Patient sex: M
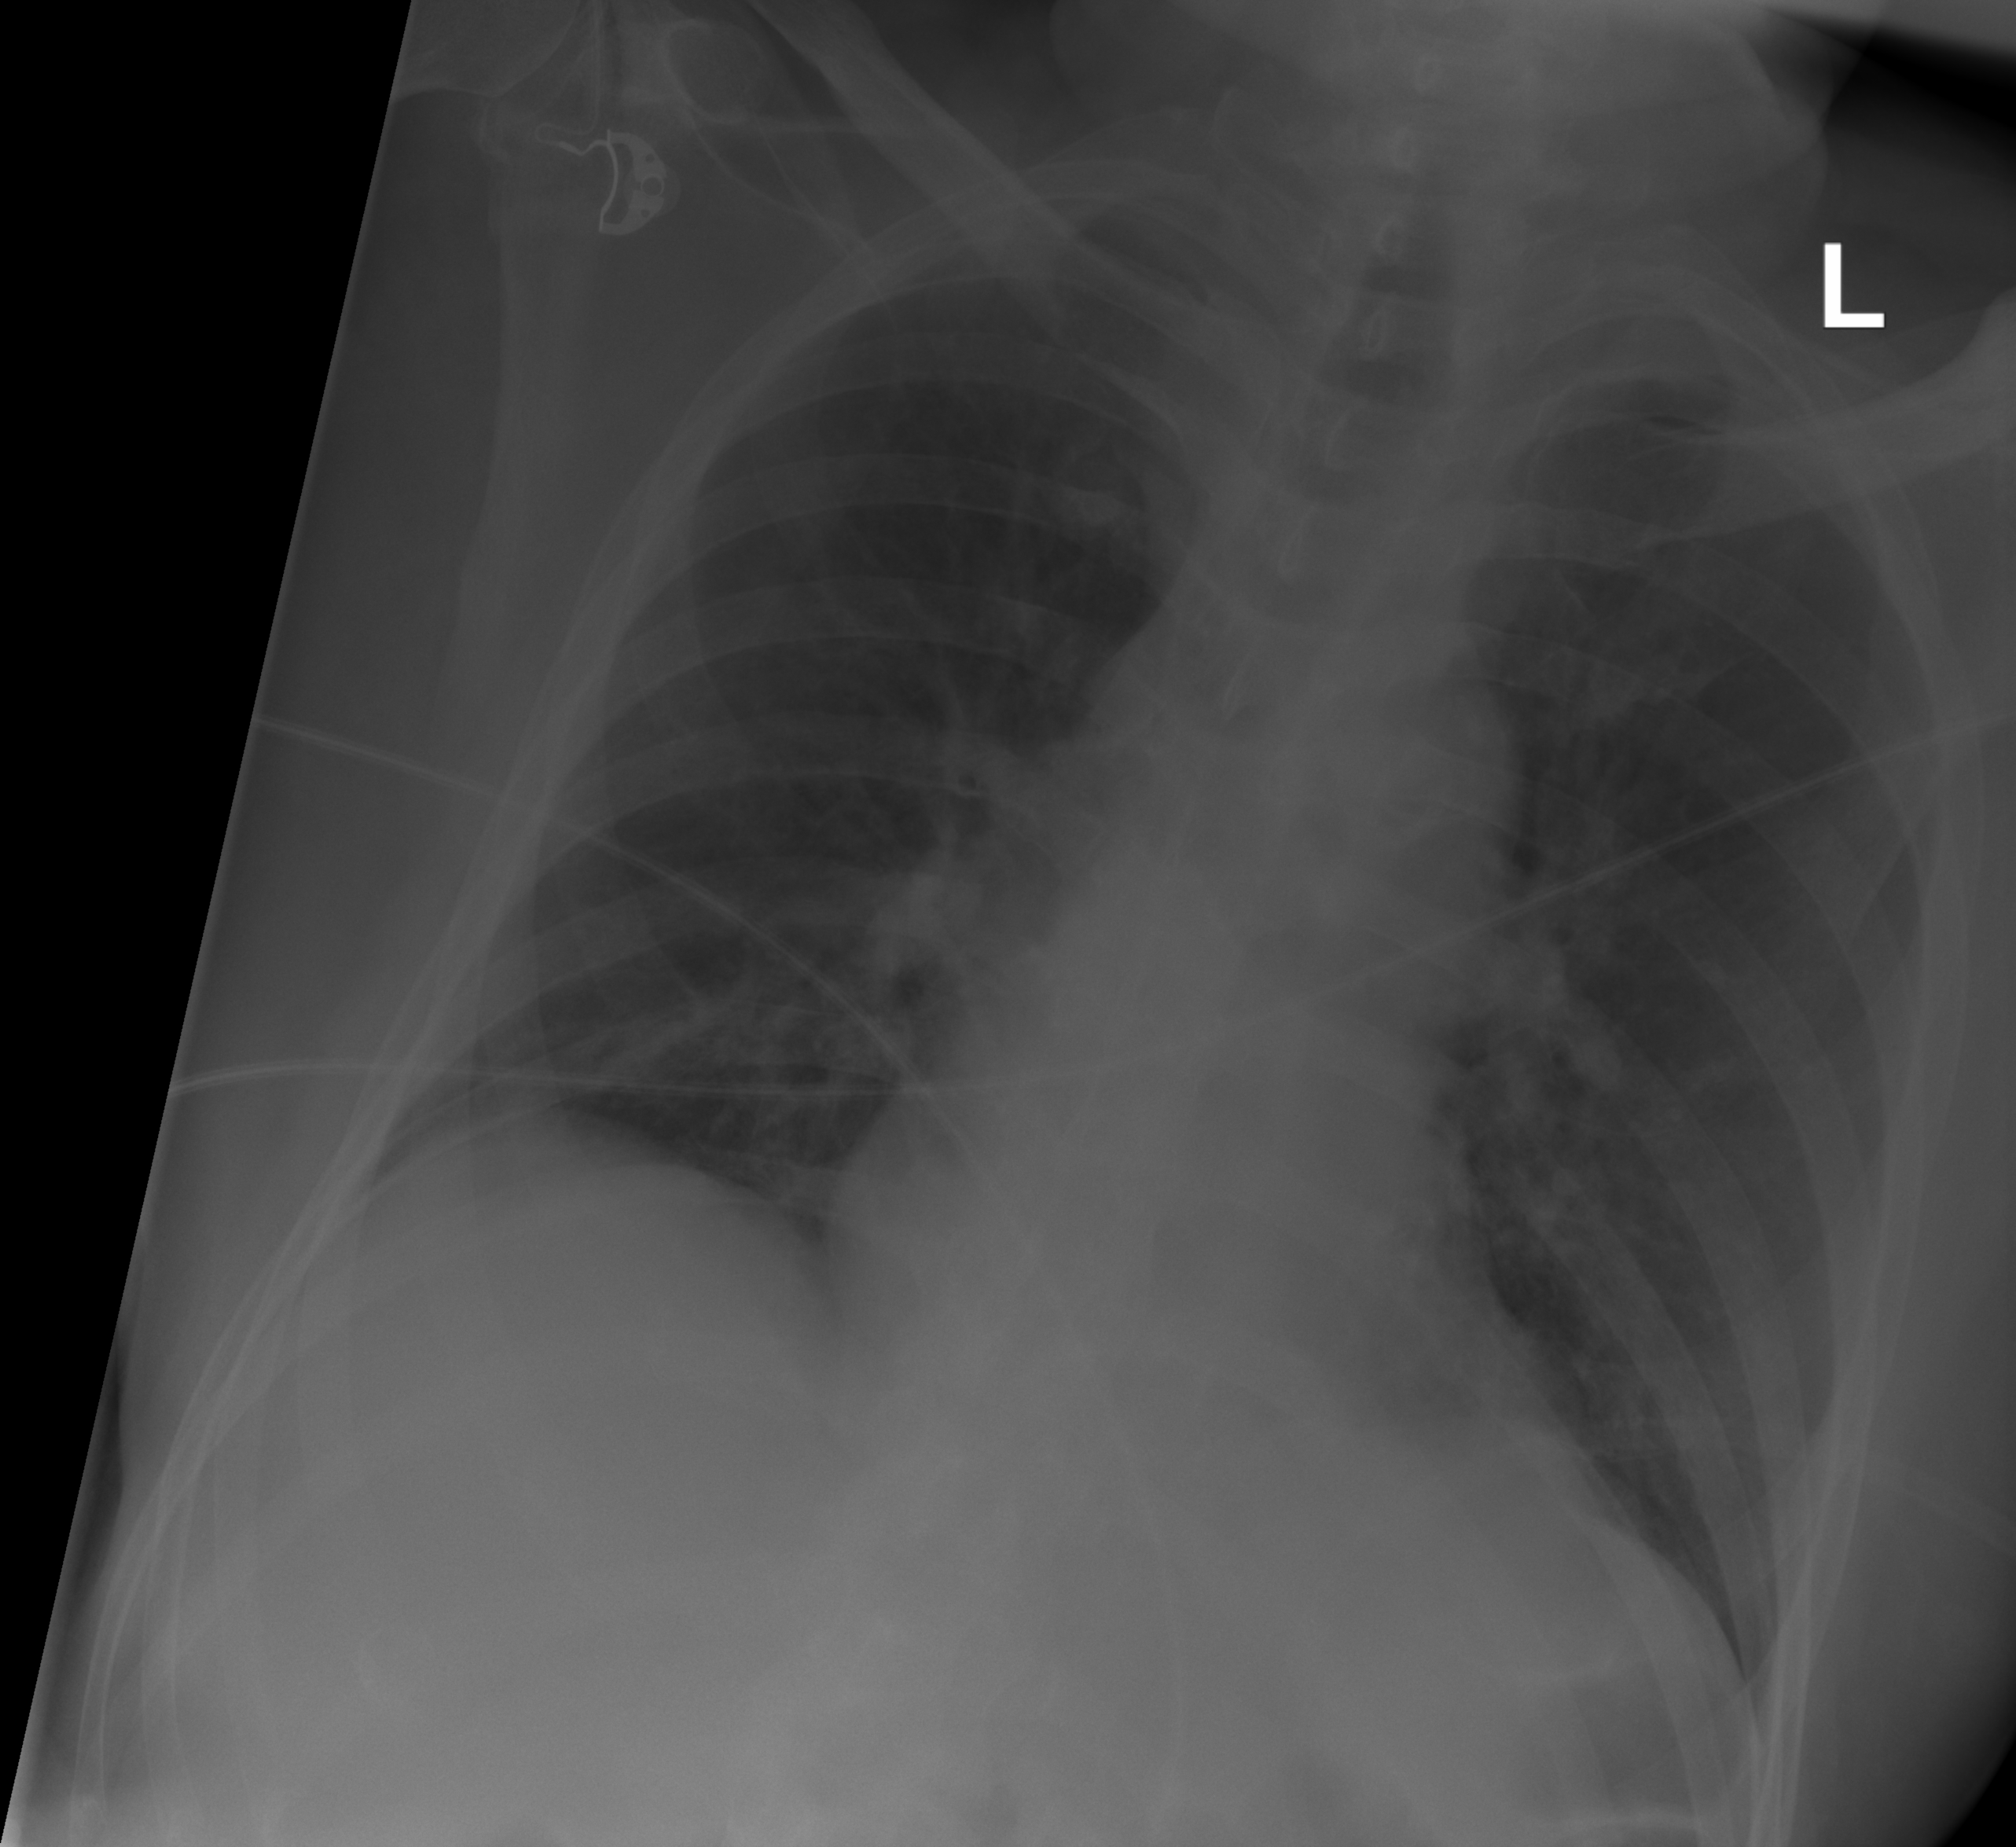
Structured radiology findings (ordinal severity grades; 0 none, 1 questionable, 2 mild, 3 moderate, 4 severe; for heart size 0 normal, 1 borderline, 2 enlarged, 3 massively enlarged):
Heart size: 0
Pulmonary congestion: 2
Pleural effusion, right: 0
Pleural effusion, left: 0
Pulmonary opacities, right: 0
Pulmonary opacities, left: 1
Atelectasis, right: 0
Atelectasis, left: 0